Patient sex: F
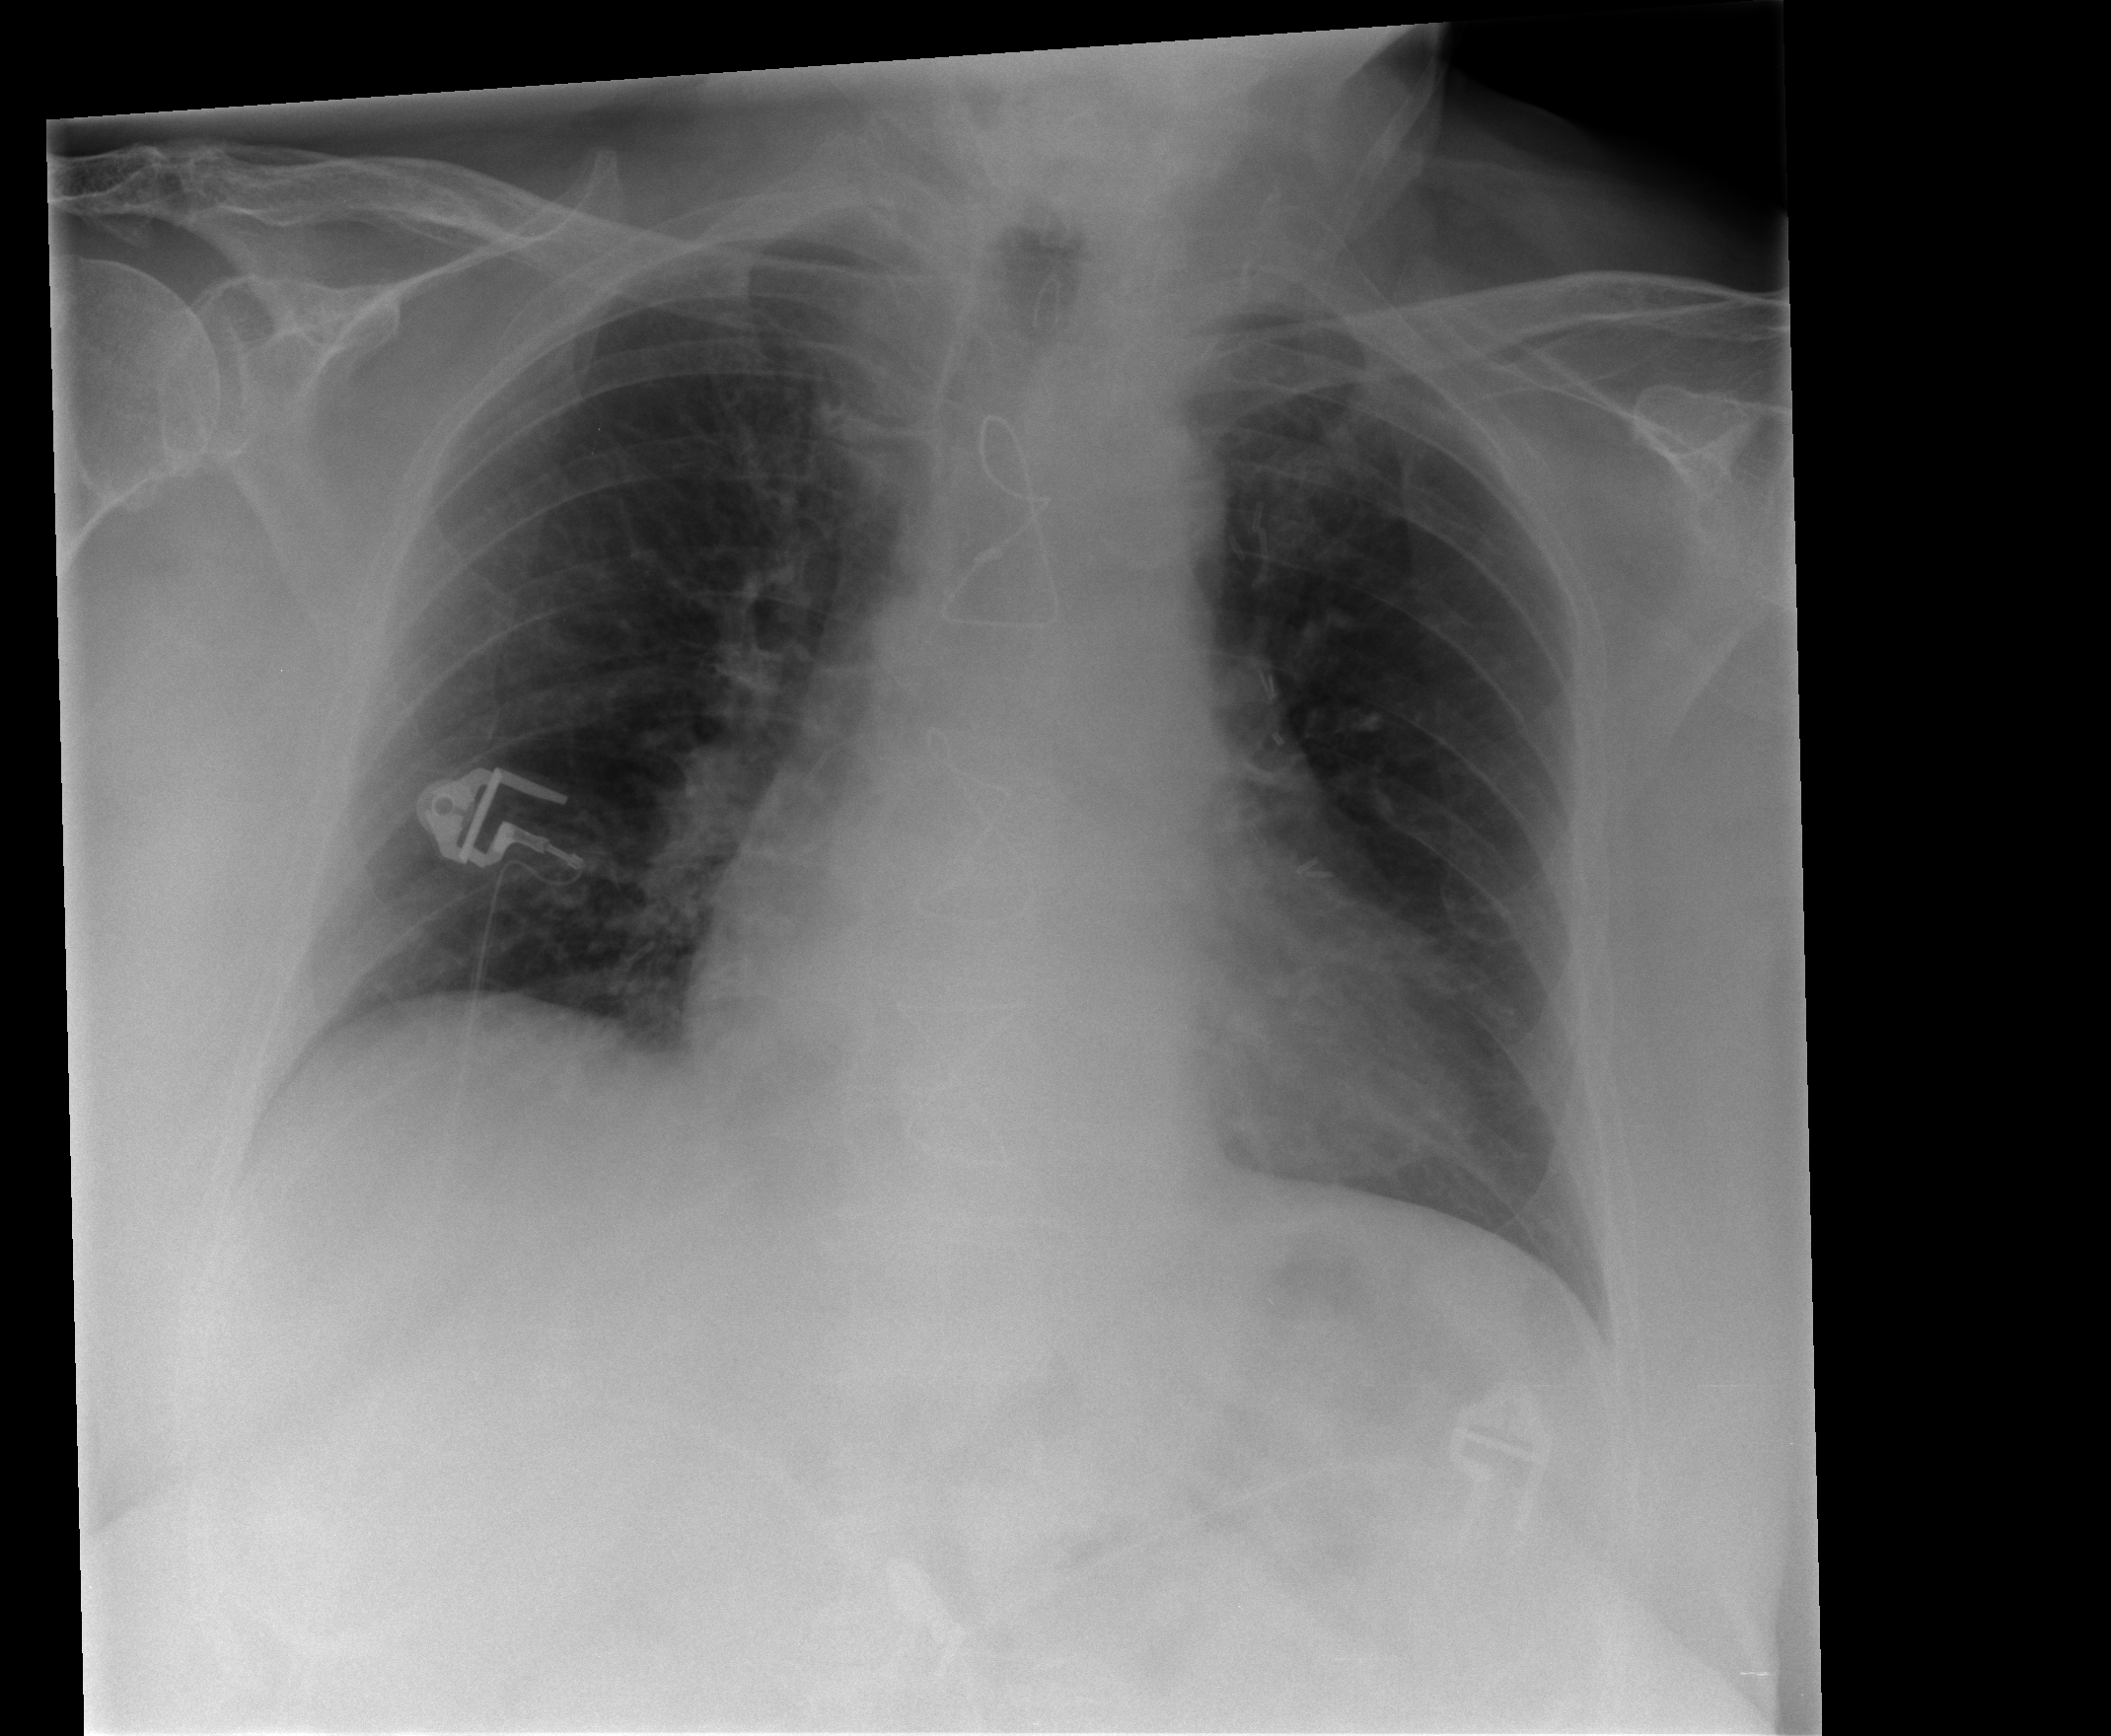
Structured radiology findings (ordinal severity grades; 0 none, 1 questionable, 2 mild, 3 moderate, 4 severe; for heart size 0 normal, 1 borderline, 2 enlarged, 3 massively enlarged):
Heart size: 2
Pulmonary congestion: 1
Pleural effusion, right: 0
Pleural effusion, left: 0
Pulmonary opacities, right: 0
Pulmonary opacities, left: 0
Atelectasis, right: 2
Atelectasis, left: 2